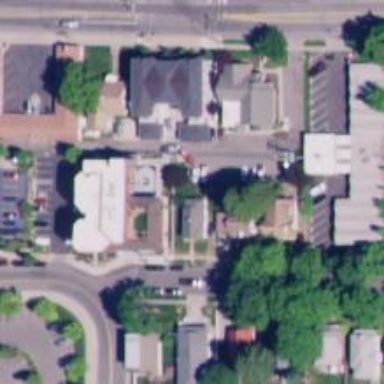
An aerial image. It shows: Sidewalk.